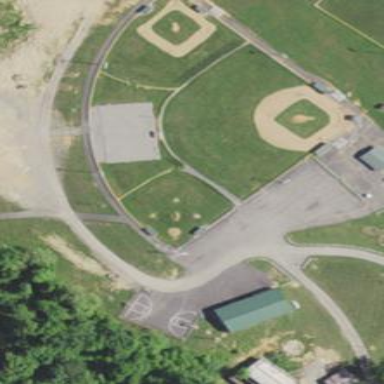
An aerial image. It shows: Baseball pitch for leisure and sports activities.